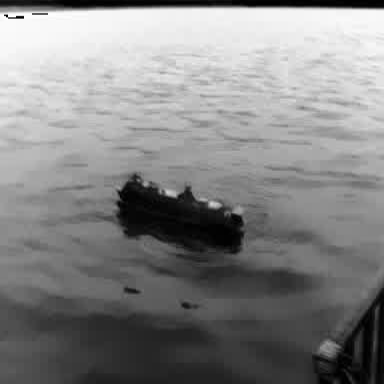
There is a container_ship in the infrared image.